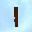
Label: 1